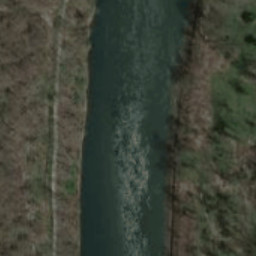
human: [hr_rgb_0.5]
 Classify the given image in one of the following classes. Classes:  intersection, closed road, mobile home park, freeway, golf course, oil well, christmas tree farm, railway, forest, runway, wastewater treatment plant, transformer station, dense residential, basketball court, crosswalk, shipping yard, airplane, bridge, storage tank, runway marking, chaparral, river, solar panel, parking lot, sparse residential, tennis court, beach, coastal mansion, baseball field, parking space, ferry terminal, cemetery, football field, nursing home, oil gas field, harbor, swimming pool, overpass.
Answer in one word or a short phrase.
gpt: river